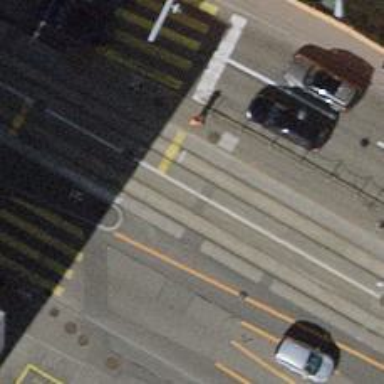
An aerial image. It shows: Bus stop for trolleybuses with designated stop position for public transport.